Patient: sex M, age 57
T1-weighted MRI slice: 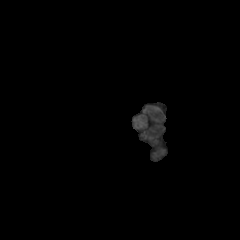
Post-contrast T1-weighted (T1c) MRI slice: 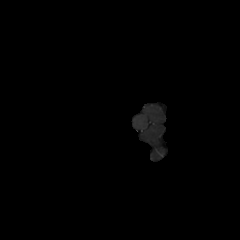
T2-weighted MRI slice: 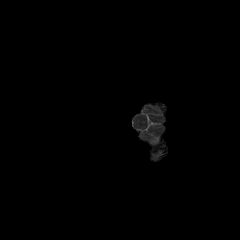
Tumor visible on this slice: no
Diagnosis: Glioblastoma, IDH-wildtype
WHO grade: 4